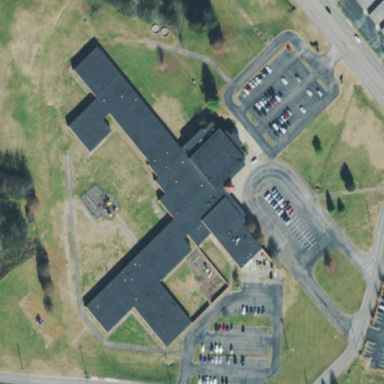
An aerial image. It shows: School.